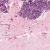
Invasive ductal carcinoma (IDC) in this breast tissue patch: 0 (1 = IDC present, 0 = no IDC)